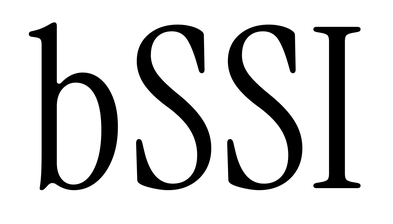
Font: InstrumentSerif-Regular